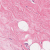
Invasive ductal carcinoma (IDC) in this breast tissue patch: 0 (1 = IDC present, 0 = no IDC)